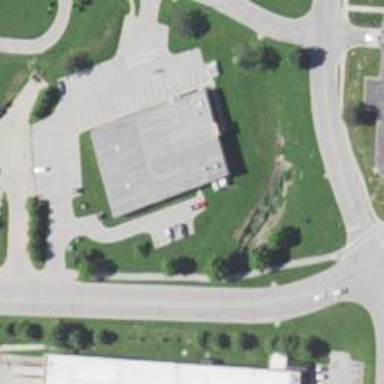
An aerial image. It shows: Building that houses bowling alley.